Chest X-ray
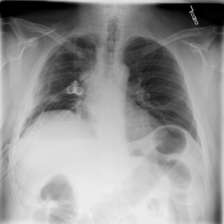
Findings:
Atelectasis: negative
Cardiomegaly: negative
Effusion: negative
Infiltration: negative
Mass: negative
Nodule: negative
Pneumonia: negative
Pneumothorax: positive
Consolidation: negative
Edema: negative
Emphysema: positive
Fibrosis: negative
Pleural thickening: negative
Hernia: negative